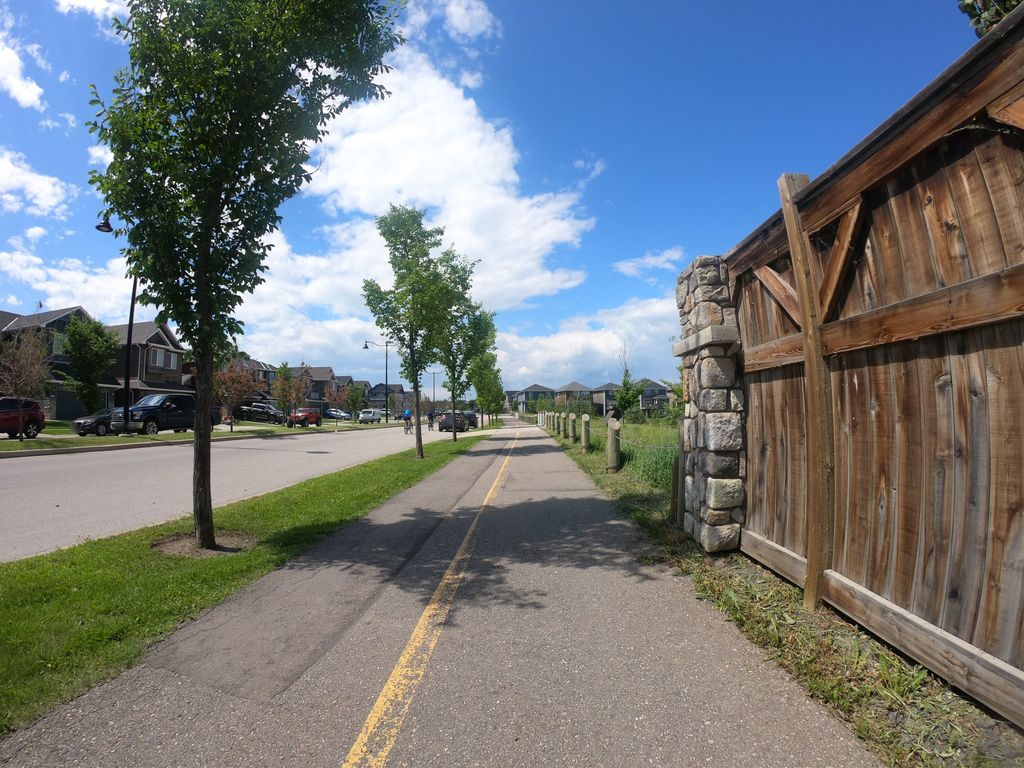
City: calgary